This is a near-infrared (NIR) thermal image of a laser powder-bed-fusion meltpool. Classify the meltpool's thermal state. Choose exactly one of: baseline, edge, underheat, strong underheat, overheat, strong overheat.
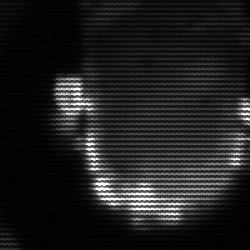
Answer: baseline